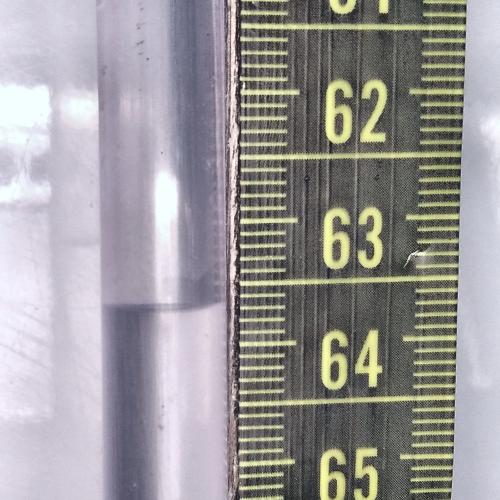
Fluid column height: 63.7 cm